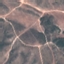
Land use / land cover class: HerbaceousVegetation